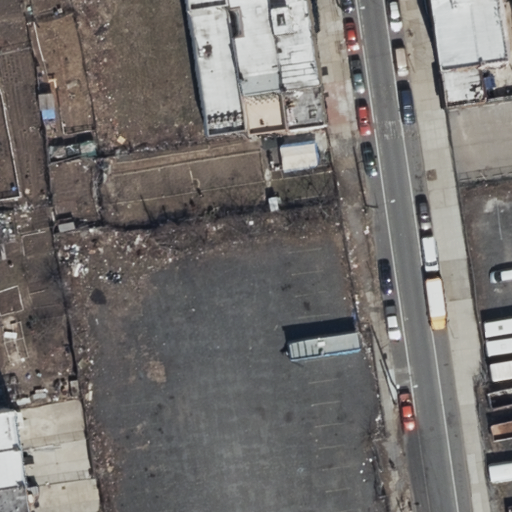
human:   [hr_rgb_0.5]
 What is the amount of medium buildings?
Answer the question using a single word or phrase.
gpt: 4

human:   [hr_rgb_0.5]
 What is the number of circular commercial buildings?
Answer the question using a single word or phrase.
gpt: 0

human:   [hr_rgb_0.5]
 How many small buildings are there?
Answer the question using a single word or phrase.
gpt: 4

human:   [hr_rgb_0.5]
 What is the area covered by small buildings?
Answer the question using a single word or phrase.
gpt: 149m2

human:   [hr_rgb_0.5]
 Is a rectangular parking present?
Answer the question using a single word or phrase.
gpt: yes

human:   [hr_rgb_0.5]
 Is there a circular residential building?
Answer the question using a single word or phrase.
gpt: no

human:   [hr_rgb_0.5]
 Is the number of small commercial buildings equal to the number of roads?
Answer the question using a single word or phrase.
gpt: no

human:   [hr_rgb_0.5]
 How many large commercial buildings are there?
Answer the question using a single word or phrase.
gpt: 0

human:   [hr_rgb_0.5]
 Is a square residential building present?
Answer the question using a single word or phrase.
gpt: no

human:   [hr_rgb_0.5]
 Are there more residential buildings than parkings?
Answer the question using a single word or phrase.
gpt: yes

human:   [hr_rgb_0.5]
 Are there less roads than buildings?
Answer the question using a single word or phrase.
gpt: yes

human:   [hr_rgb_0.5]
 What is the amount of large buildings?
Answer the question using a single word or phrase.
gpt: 0

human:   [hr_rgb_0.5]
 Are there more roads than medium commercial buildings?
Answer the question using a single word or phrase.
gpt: yes

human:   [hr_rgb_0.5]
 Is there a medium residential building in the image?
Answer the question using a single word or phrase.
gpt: yes

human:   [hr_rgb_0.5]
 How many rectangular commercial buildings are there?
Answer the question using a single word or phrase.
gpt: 0

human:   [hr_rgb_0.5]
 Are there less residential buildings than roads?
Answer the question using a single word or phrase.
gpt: no

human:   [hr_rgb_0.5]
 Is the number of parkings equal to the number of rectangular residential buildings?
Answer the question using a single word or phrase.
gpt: no

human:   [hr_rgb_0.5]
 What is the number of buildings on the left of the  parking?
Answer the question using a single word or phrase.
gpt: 6

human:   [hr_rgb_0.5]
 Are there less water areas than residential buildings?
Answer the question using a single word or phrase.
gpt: yes

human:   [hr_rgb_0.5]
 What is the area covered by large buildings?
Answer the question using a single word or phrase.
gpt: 0m2

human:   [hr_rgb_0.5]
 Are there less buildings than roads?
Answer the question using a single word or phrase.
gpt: no

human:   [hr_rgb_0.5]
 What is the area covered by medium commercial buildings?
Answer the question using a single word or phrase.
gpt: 0m2

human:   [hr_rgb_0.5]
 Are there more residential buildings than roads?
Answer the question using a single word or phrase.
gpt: yes

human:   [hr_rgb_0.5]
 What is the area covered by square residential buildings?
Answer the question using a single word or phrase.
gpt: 0m2

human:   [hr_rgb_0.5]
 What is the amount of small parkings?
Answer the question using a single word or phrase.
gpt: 0

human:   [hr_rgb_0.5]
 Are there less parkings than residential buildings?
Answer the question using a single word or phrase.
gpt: yes

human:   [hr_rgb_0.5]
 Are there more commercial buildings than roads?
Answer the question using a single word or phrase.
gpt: no

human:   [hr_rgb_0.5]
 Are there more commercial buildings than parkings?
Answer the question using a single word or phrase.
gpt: no

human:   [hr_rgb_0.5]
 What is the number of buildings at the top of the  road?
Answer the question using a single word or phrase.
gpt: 5

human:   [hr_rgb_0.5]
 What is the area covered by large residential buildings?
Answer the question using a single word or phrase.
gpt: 0m2

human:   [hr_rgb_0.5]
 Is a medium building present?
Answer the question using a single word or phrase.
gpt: yes

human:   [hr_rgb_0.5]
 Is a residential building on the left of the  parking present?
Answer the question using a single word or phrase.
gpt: yes

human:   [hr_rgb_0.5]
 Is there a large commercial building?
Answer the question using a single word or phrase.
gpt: no

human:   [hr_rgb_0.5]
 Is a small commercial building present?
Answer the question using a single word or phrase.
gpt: no

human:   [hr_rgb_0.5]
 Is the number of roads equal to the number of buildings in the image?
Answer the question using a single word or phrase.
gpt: no

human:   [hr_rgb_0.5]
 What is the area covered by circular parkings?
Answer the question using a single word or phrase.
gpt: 0m2